Question: We are trying to add FxCop rules to a C# Quality Profile
While we see the FxCop option in the Repository, no rules are available and shows as 0

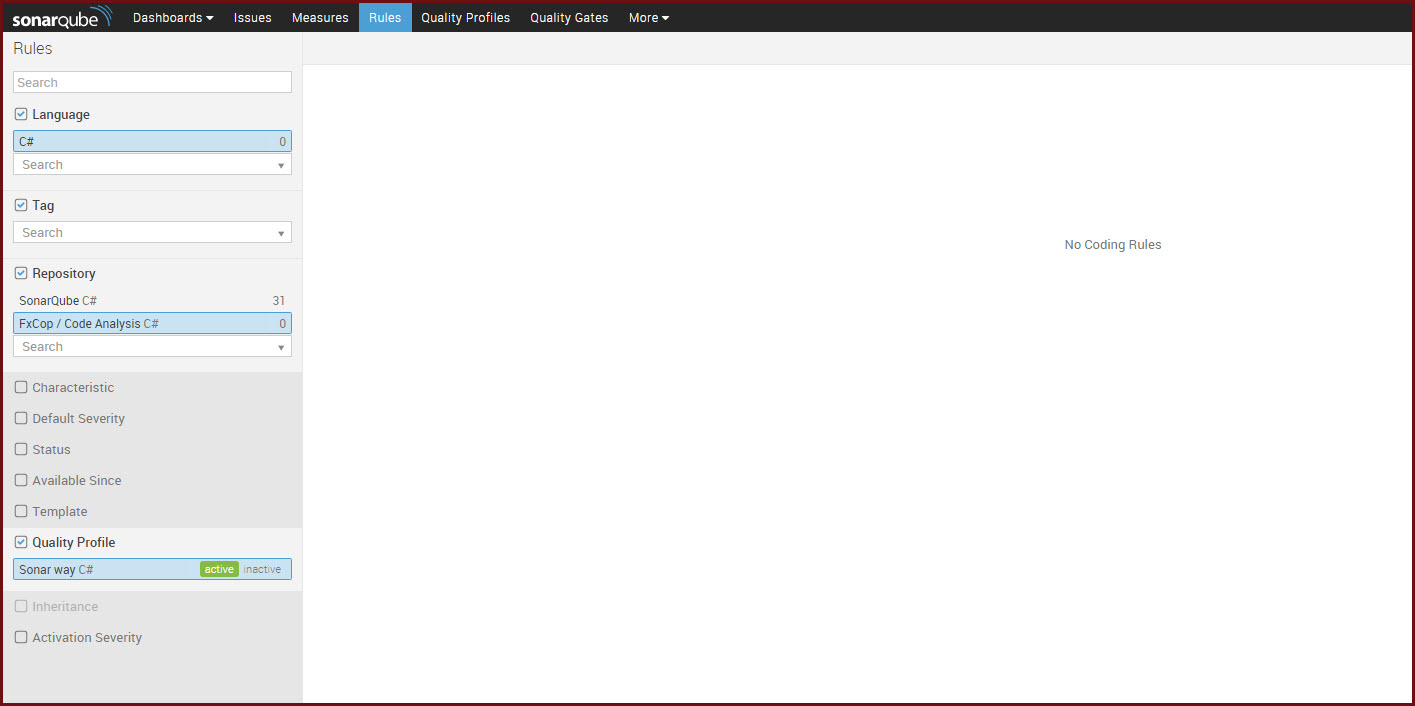
Answer: Here is what happened: You went to the rules page from the quality profiles by clicking on "Sonar way". So, the filter has been automatically set to show only the rules that are active in that "Sonar way" quality profile, which doesn't include any FxCop one.
To see all the FxCop rules that are disabled, click on "inactive" next to "Sonar way C#", or simply uncheck "Quality Profile" to stop filtering on them.